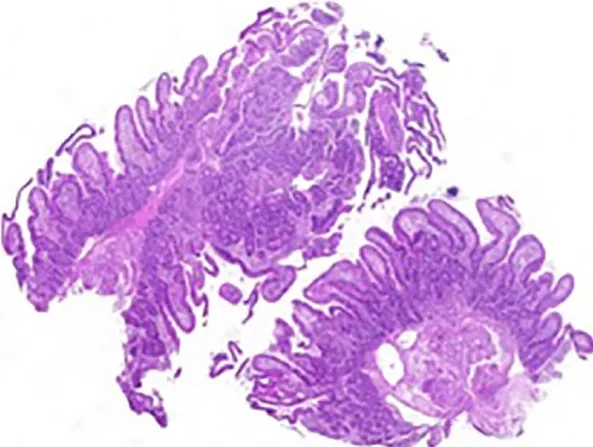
Duodenal biopsies. (A) Hematoxylin and eosin staining shows normal duodenal mucosa without villous atrophy.
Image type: pathology (h&e)